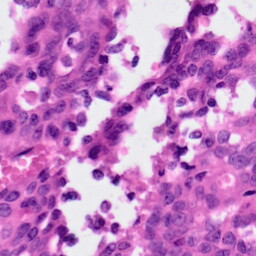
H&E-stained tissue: Ovarian